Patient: sex M, age 53
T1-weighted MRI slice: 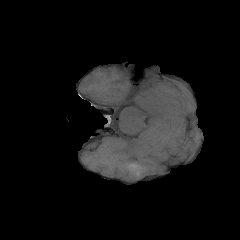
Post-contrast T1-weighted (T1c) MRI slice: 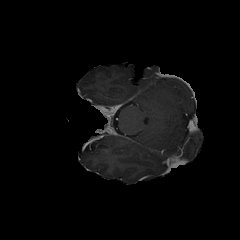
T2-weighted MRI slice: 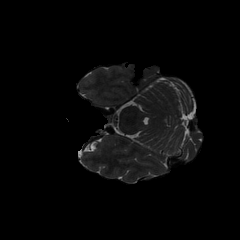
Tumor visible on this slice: no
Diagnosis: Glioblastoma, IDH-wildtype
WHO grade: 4